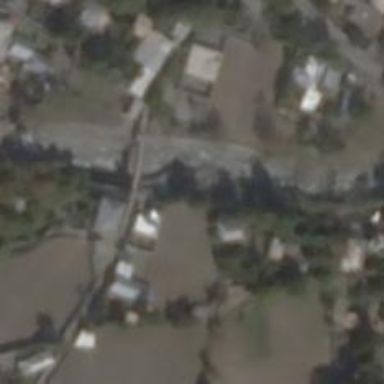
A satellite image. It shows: Residential road with bridge.